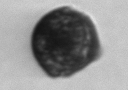
Label: Scrippsiella